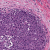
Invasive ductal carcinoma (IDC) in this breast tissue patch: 0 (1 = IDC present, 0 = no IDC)